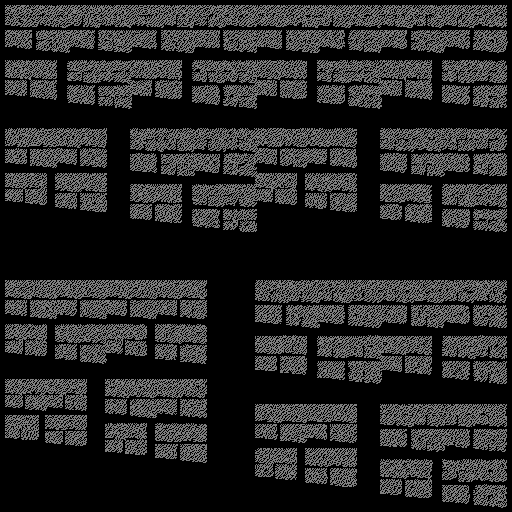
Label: castle